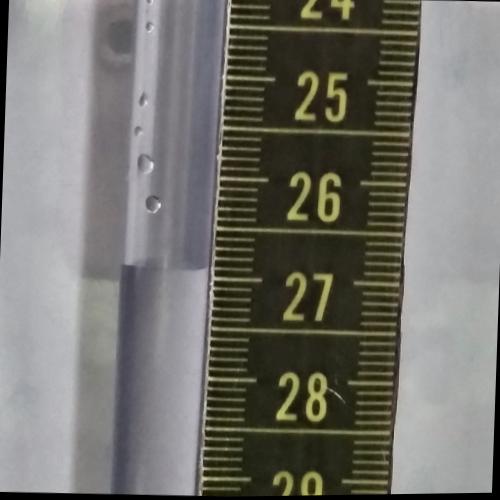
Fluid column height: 26.9 cm